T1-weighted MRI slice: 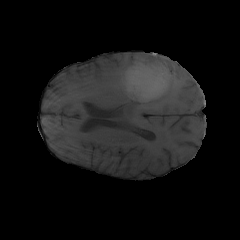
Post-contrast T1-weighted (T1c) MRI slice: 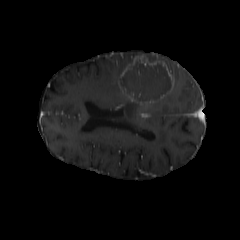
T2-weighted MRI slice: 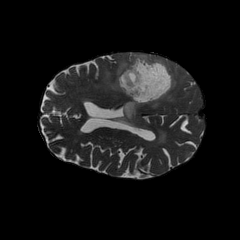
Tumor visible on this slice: yes